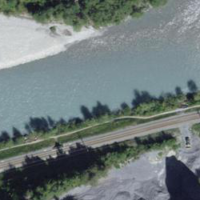
EUNIS habitat code: 15
Species observed at this site:
Trichius fasciatus
Dryas octopetala
Orchis militaris
Convallaria majalis
Neottia ovata